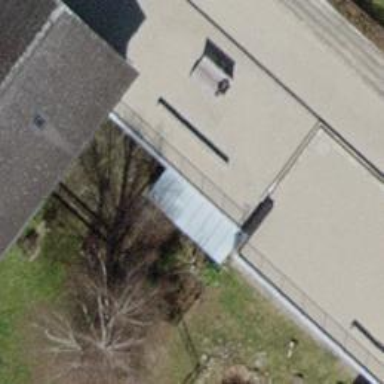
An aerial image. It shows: School building.